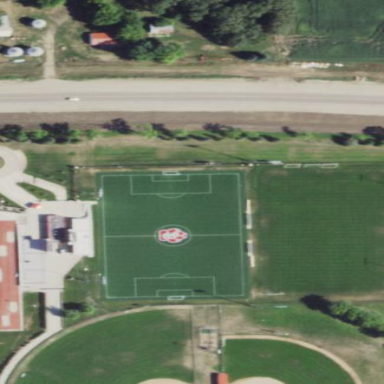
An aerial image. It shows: Soccer pitch for outdoor sports and leisure activities.